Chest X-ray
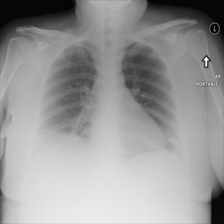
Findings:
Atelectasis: positive
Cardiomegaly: negative
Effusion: negative
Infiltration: negative
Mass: negative
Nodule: negative
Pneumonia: negative
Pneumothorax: negative
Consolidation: negative
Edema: negative
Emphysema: negative
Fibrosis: negative
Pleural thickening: negative
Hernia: negative